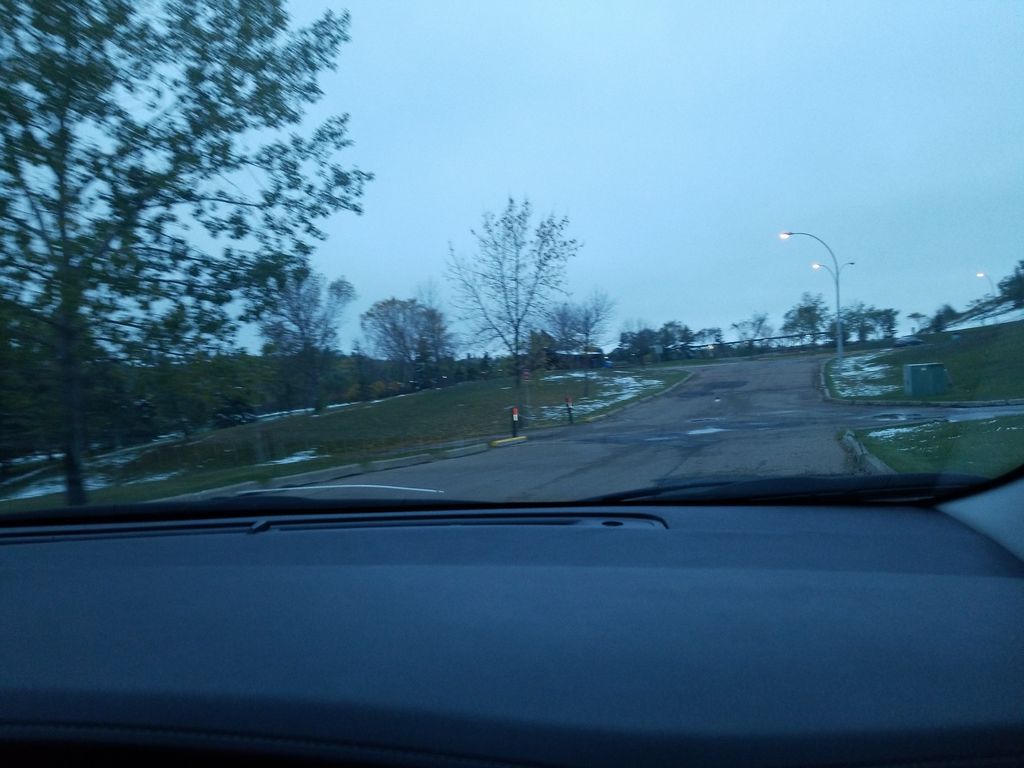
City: edmonton